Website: apple
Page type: address-validator
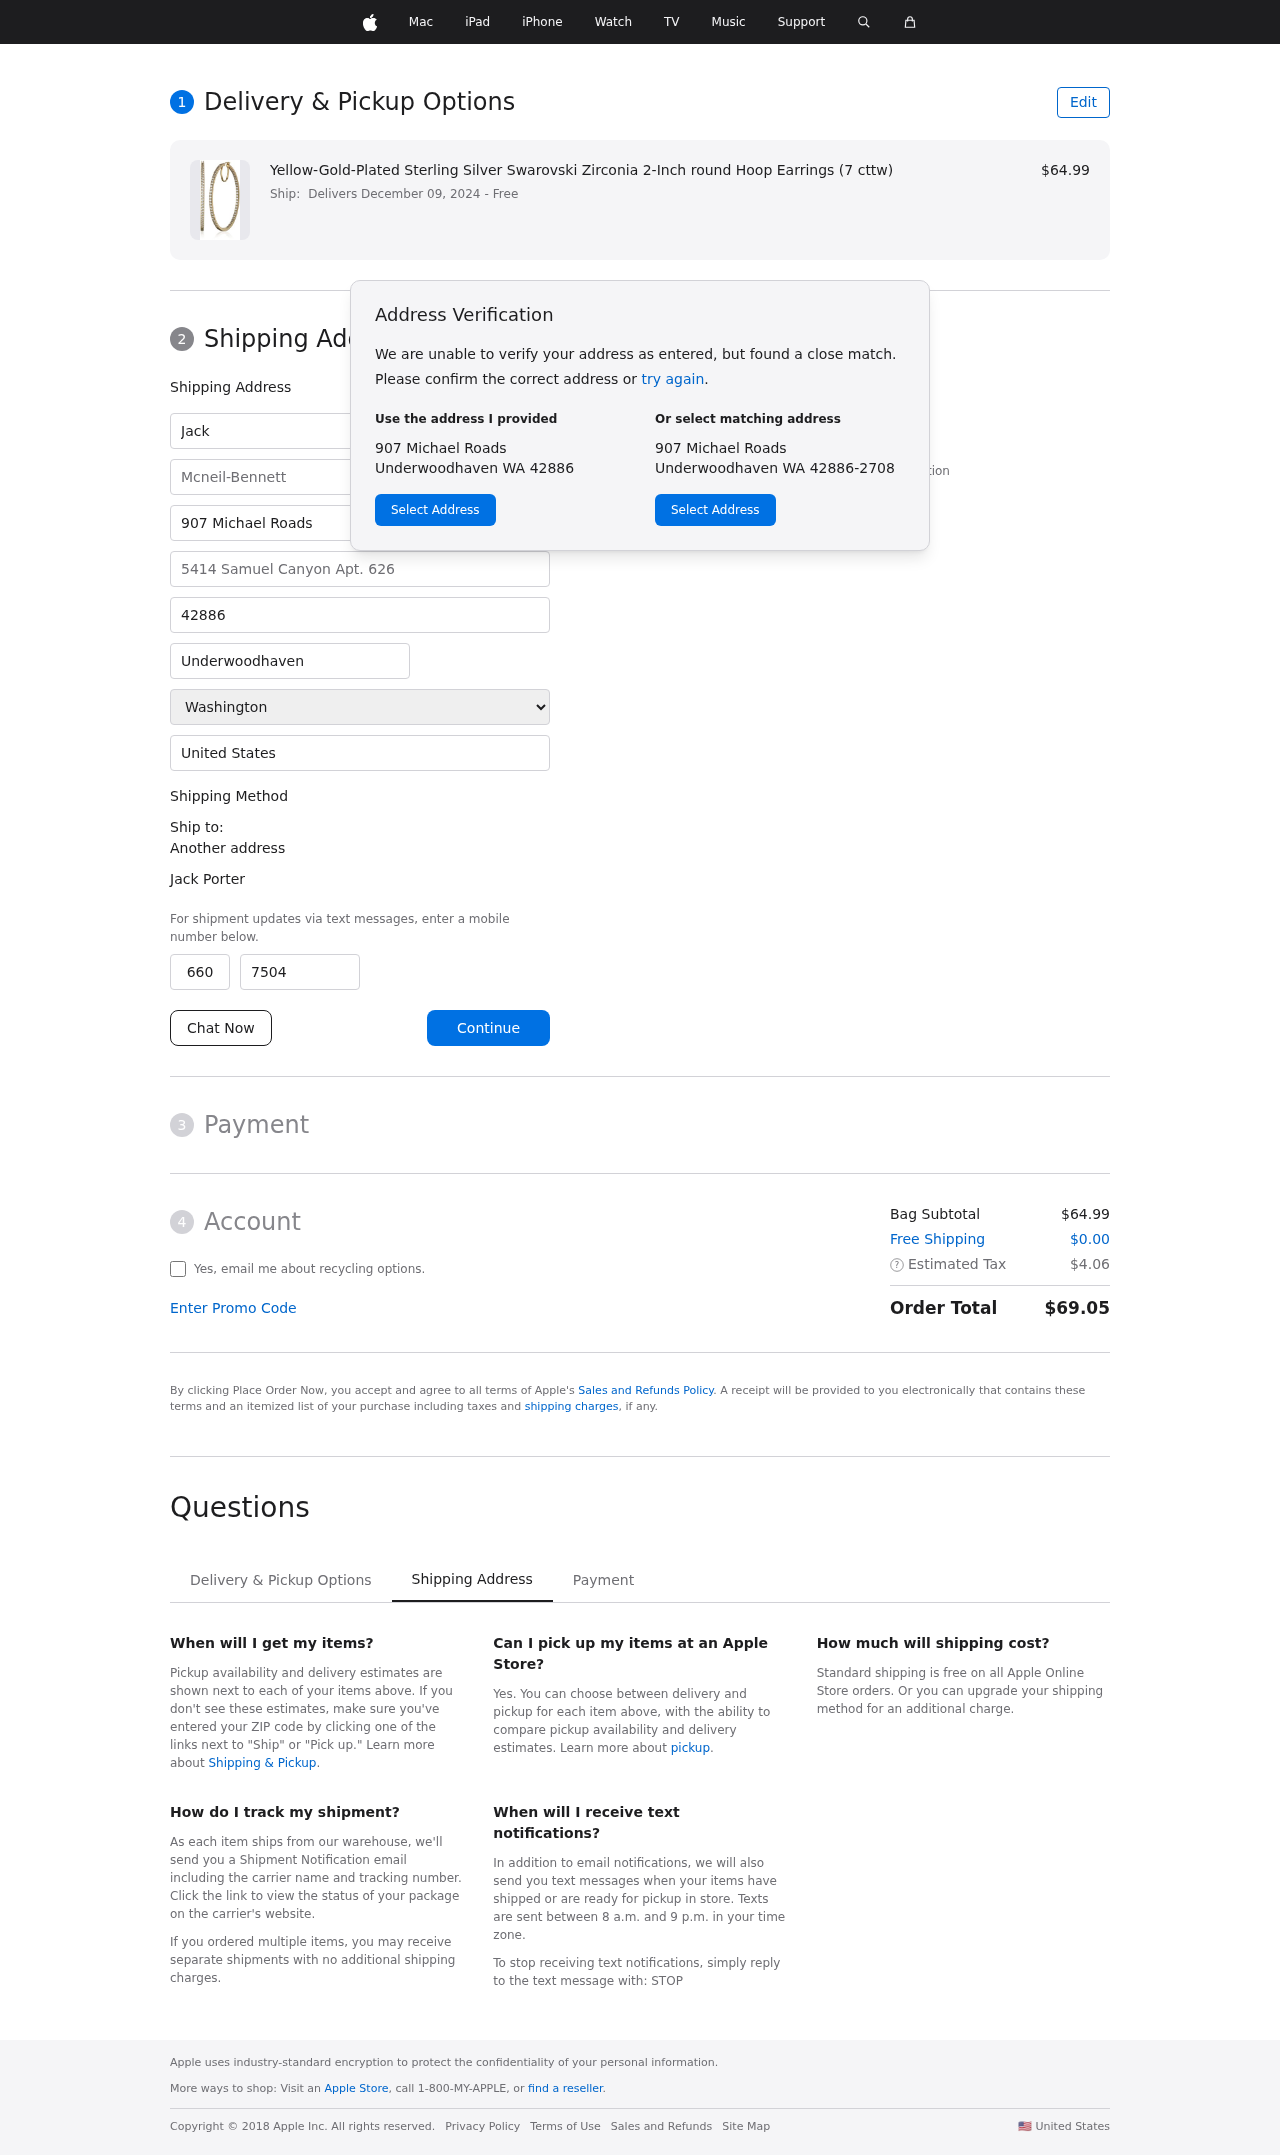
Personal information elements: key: PII_CITY
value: Underwoodhaven
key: PII_COMPANY
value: Mcneil-Bennett
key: PII_COUNTRY
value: United States
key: PII_FIRSTNAME
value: Jack
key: PII_FULLNAME
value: Jack Porter
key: PII_LASTNAME
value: Porter
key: PII_PHONE_AREA
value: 660
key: PII_PHONE_SUFFIX
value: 7504
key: PII_POSTCODE
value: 42886
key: PII_STATE
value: Washington
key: PII_STREET
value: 907 Michael Roads
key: PII_STREET2
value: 5414 Samuel Canyon Apt. 626
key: PII_CITY_STATE_ZIP
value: Underwoodhaven WA 42886
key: PII_STATE_ABBR
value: WA
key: PII_POSTCODE_FULL
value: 42886
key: PII_POSTCODE_NUMERIC
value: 42886
Product elements: key: PRODUCT1_NAME
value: Yellow-Gold-Plated Sterling Silver Swarovski Zirconia 2-Inch round Hoop Earrings (7 cttw)
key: PRODUCT1_PRICE
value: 64.99
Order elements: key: ORDER_DELIVERY_DATE
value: Delivers December 09, 2024
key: ORDER_SUBTOTAL
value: $64.99
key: ORDER_SHIPPING_COST
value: $0.00
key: ORDER_TAX
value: $4.06
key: ORDER_TOTAL
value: $69.05